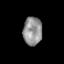
Tissue: prostate
Cell type: Epithelial cells
Senescence score: 0.3289
Nuclear area (px): 528
Mean DAPI intensity: 146.201